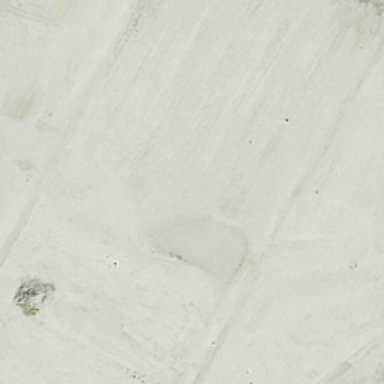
It is a piece of gray white bareland .